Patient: sex F, age 51
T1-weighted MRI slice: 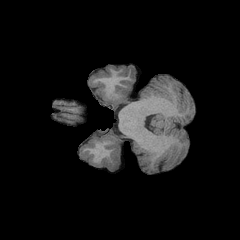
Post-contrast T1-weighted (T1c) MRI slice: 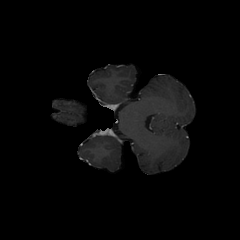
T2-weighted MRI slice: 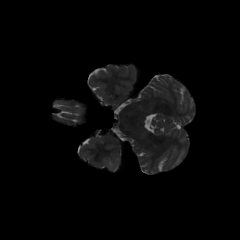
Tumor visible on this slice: yes
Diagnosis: Astrocytoma, IDH-wildtype
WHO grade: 3